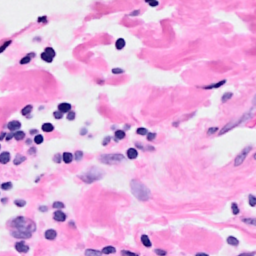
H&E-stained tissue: Breast